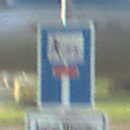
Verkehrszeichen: SackgasseRadverkehrFussgaengerDurchlaessig
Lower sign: HinweisGeaenderteVorfahrtVerkehrsfuehrungVerkehrsregelung3
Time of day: SunriseSunset
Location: Outdoor (Special)
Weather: Clear
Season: NotSpecified
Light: Natural